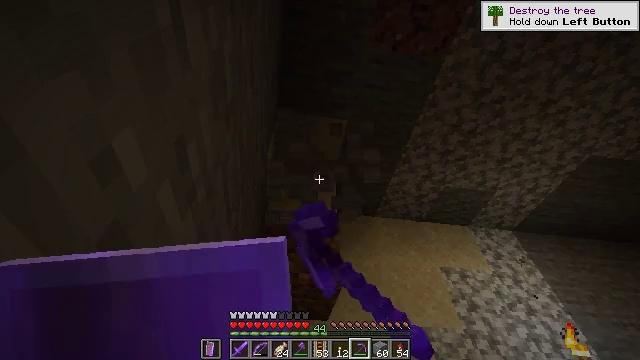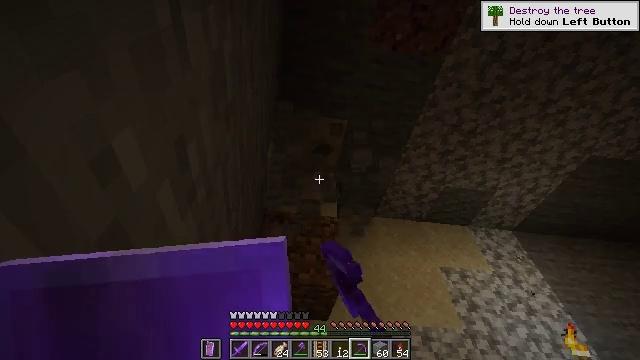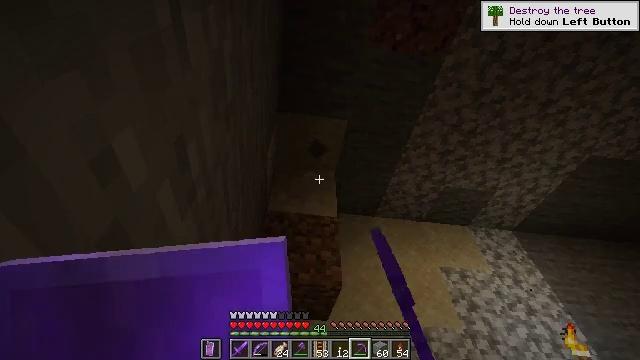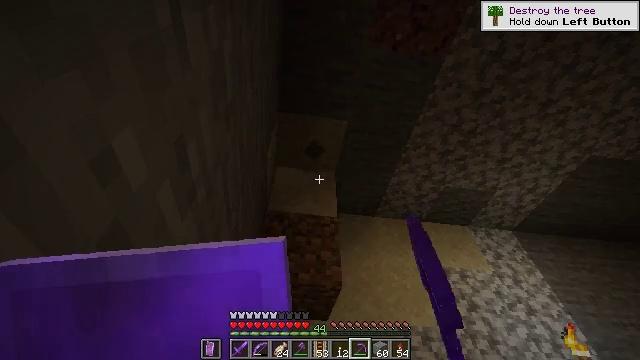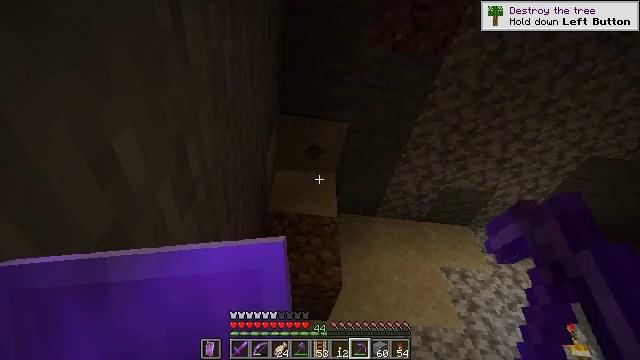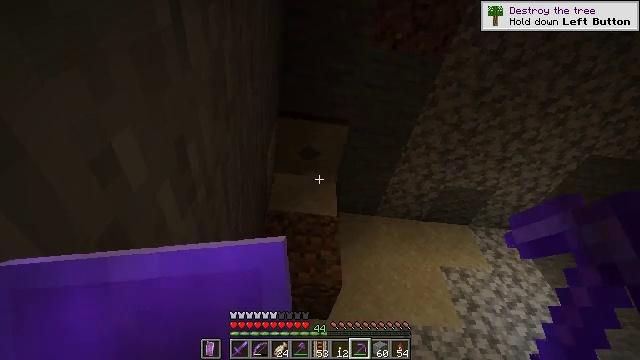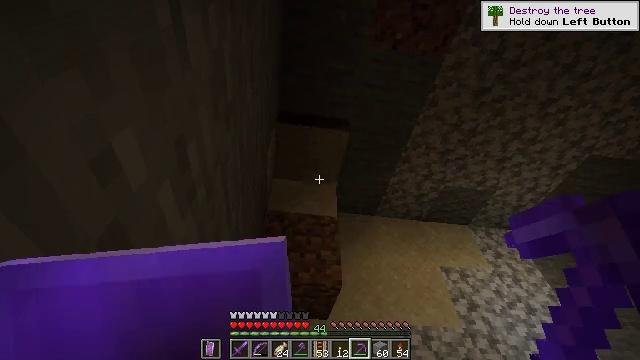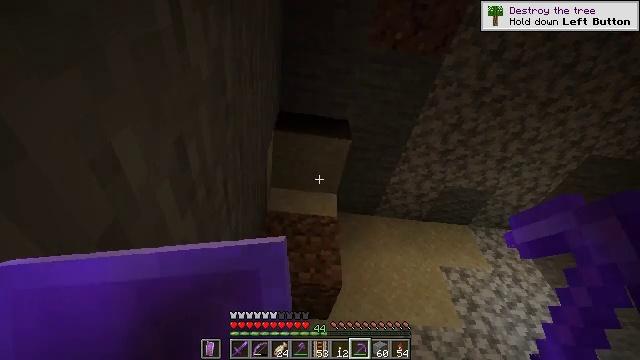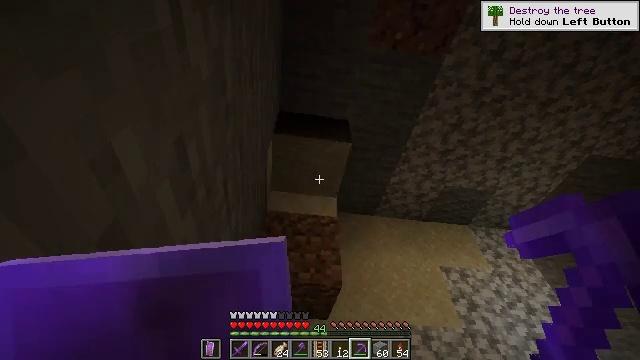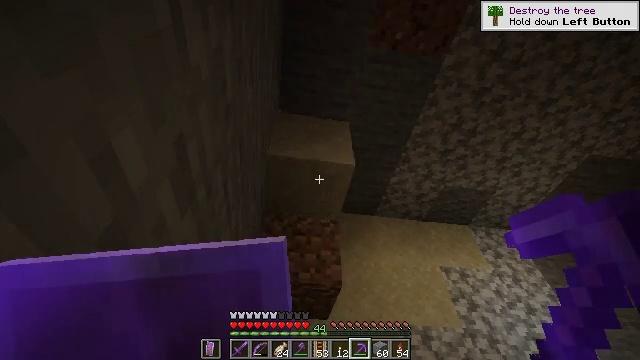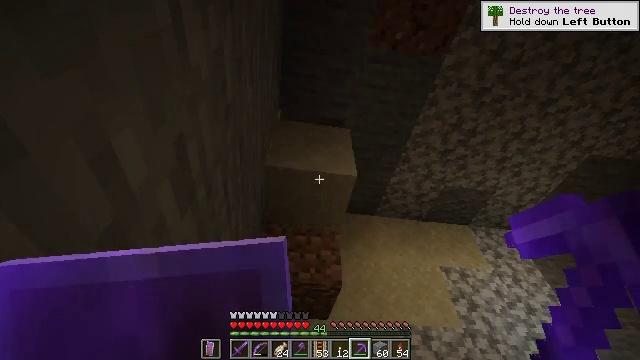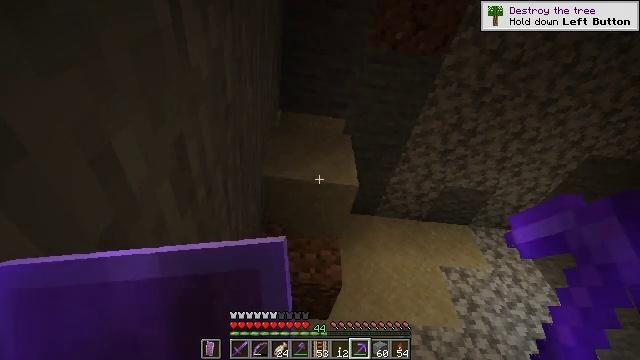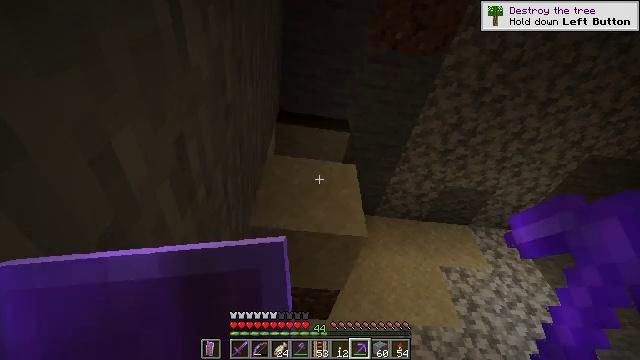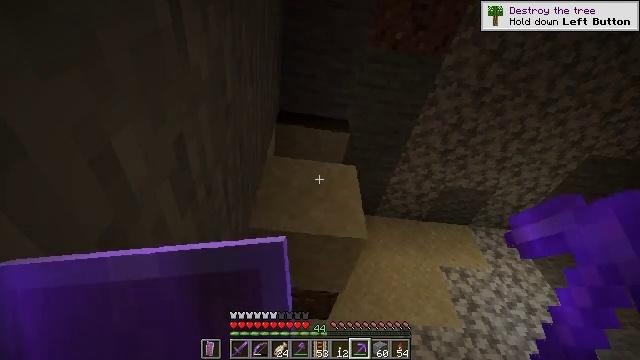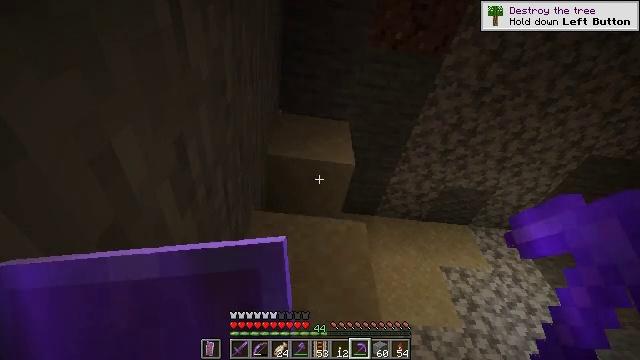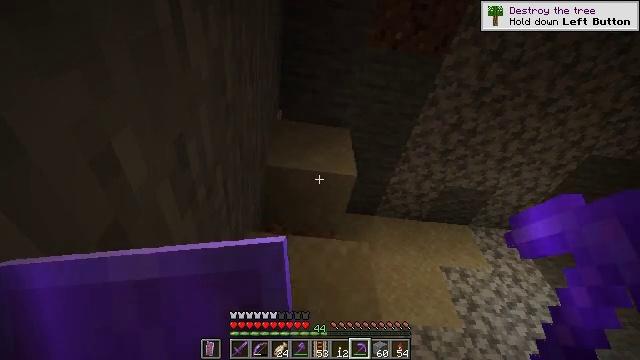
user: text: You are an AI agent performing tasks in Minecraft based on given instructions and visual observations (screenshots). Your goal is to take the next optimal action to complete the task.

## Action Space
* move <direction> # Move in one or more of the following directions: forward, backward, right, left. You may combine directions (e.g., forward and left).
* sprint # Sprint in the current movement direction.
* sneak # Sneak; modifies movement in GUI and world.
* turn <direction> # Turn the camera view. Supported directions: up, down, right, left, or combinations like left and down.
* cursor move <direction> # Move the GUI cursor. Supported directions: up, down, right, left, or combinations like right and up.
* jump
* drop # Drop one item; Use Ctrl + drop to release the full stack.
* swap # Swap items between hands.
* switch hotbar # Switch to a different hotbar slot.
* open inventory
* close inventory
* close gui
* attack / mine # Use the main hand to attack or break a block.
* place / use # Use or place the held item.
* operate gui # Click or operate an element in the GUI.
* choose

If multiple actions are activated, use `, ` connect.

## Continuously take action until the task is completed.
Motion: motion action
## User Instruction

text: Get dirt block.
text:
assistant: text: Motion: attack / mine
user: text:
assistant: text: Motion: no_op
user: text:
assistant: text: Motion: no_op
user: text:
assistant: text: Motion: no_op
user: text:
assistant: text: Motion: no_op
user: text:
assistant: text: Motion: no_op
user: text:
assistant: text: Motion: no_op
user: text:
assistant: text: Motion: no_op
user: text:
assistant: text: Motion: no_op
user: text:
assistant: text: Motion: no_op
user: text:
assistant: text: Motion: no_op
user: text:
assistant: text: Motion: no_op
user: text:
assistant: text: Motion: no_op
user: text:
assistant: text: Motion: no_op
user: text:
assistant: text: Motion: no_op
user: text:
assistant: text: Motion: no_op
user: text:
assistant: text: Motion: no_op
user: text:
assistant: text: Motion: no_op
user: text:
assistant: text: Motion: no_op
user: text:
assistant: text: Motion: no_op
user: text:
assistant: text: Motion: no_op
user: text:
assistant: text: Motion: no_op
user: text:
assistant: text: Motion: no_op
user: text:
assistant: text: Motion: no_op
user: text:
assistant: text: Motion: no_op
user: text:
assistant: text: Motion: turn right and down
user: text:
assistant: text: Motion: turn down
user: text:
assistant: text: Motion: no_op
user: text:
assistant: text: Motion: no_op
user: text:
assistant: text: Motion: no_op